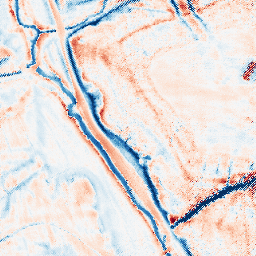
Category: edge_preserving
Decomposition family: bilateral
Decomposition parameters: d: 21
sigma_color: 25
sigma_space: 75
Upsampling method: regularized
Upsampling parameters: scale: 4
lambda_reg: 0.1
Upsampling scale: 4